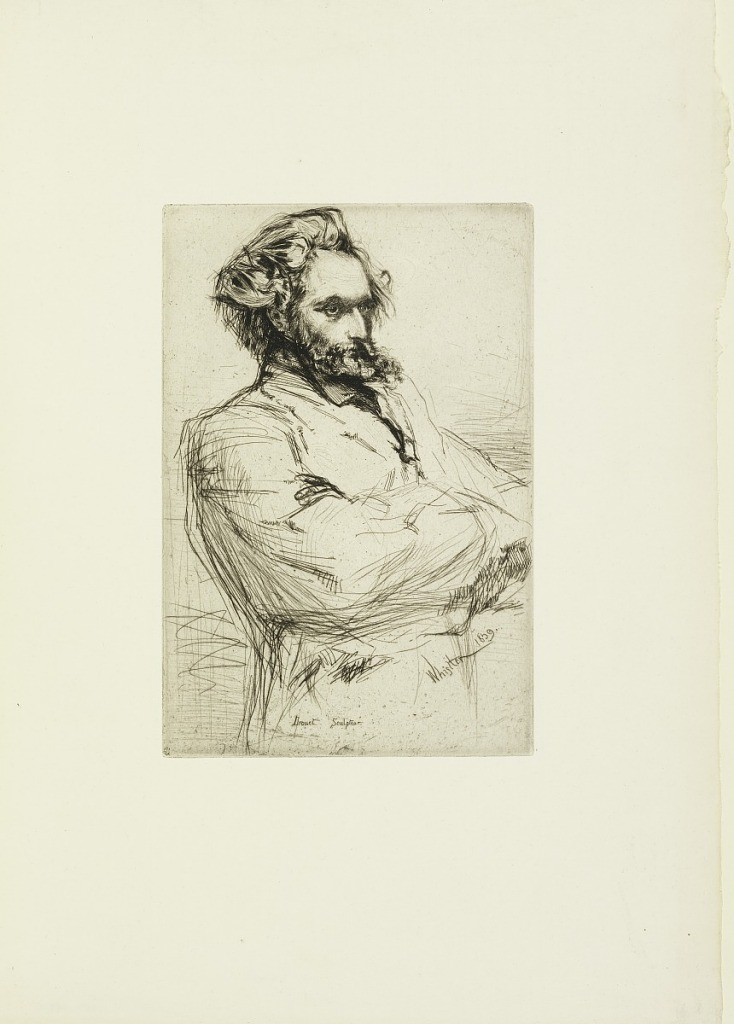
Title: Drouet
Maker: James McNeill Whistler, American, 1834–1903
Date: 1859
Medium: Etching and drypoint on paper
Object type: Print
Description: Half-length portrait of Charles Drouet (1836-1908), the sculptor. He is seen turned one-quarter to the right, arms folded across his chest, hair disheveled, and wearing a full beard.